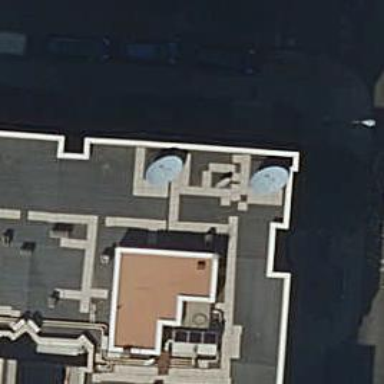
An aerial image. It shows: Café.